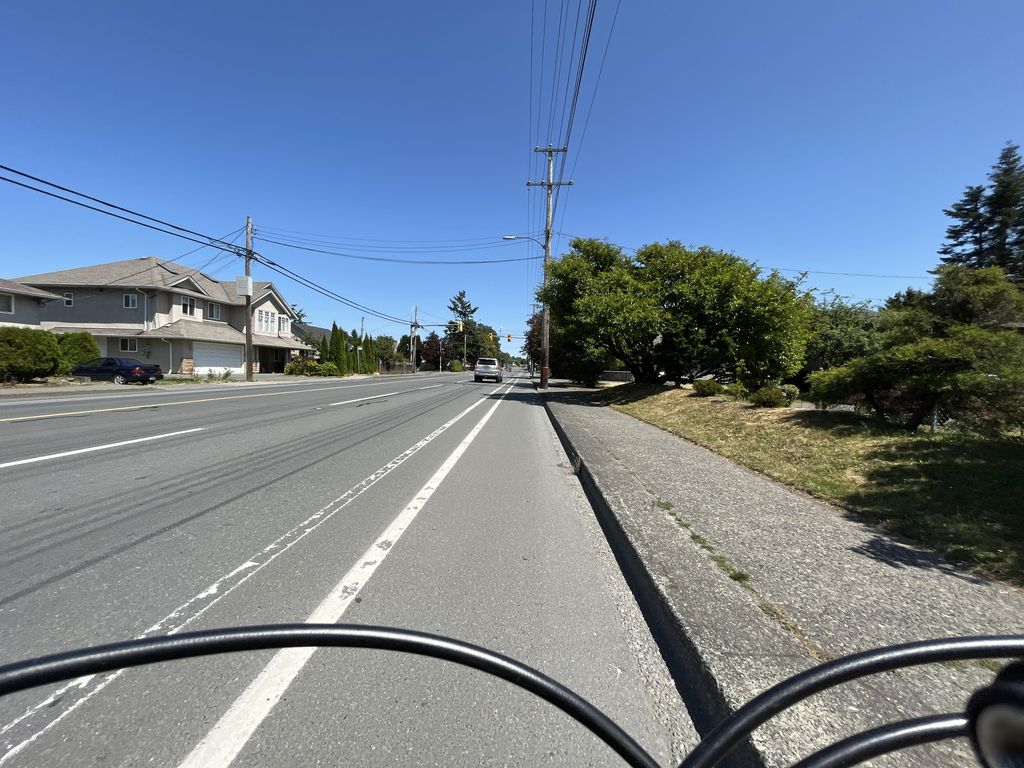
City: victoria